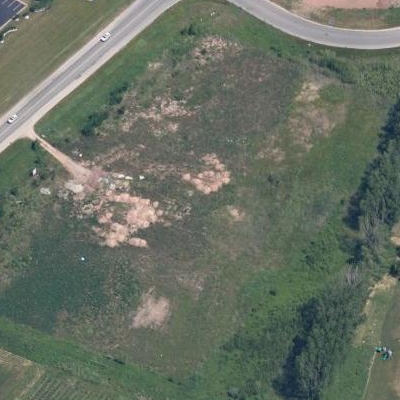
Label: aGrass